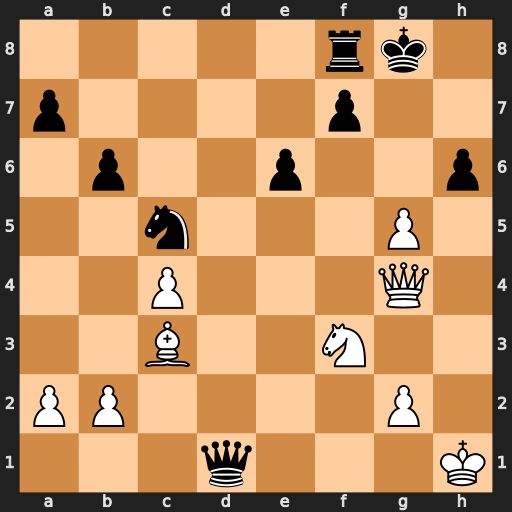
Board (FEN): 5rk1/p4p2/1p2p2p/2n3P1/2P3Q1/2B2N2/PP4P1/3q3K
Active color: w
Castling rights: -
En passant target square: -
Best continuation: Kh2 Qc2 gxh6+ Qg6 Qxg6+ fxg6 Ng5